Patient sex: M
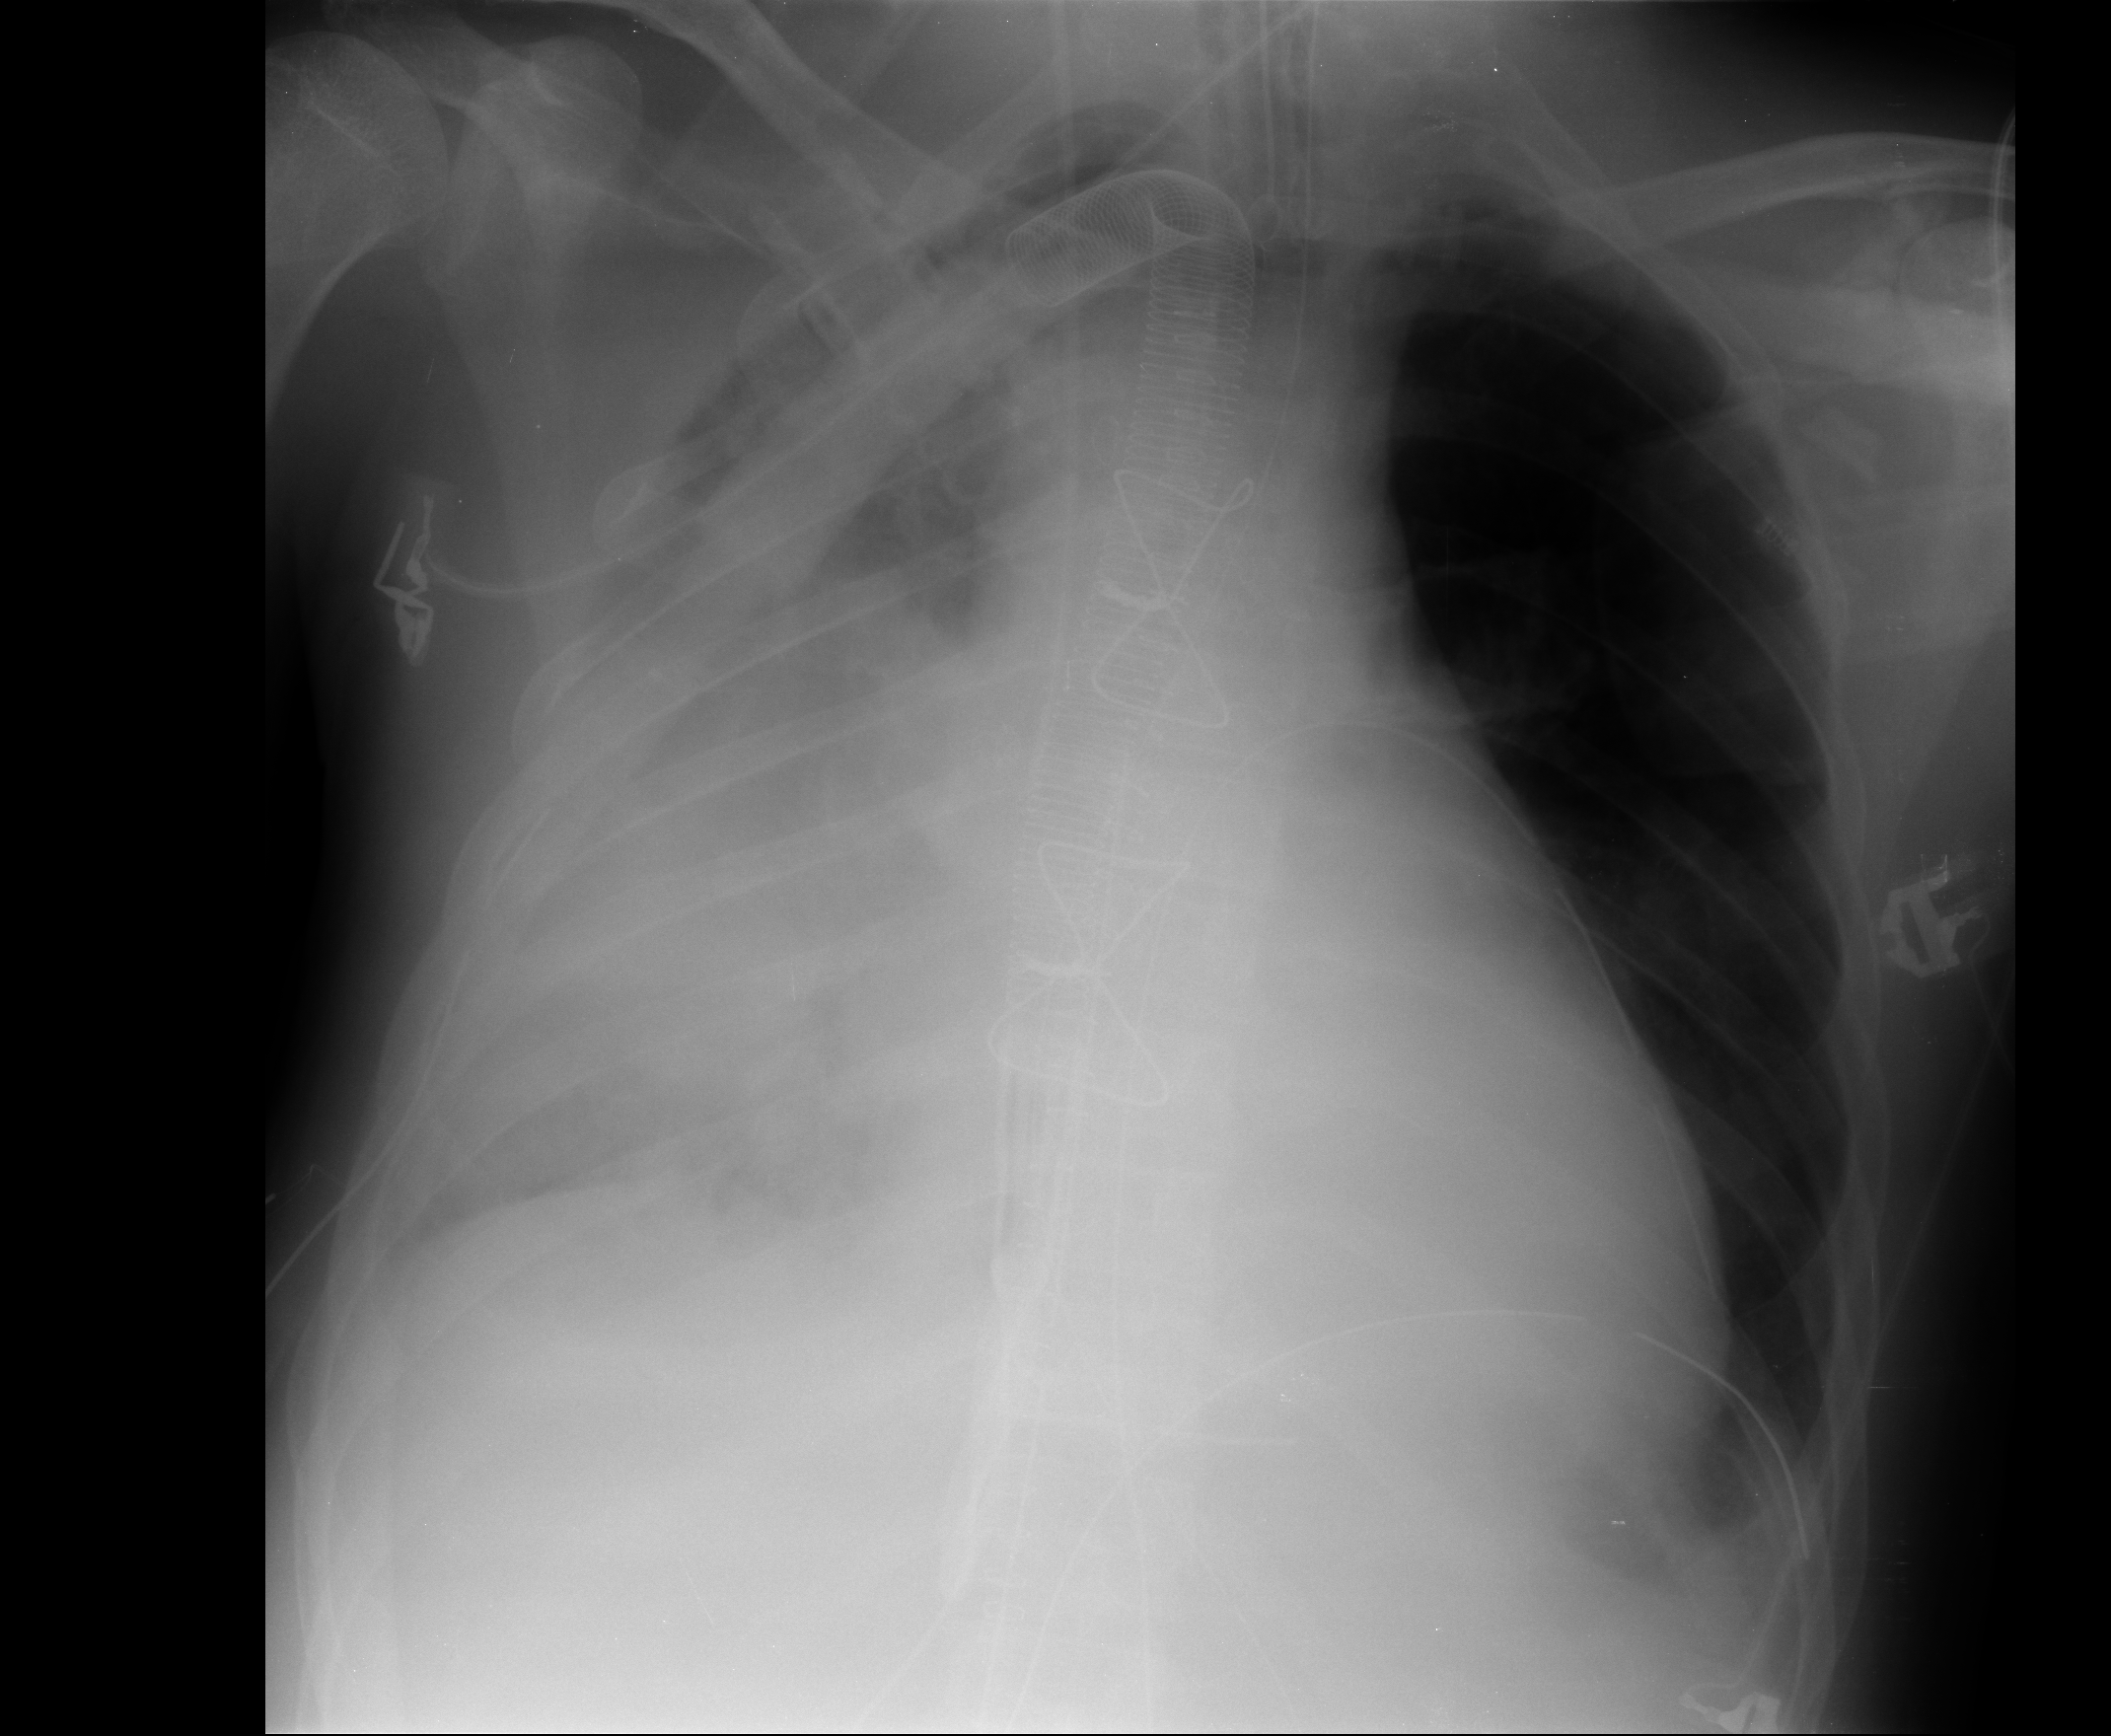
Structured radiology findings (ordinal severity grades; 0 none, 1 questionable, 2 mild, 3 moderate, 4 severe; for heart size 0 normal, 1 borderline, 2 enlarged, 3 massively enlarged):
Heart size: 3
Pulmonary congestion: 0
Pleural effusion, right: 3
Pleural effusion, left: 1
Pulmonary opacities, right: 2
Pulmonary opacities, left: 0
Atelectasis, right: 3
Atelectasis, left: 1